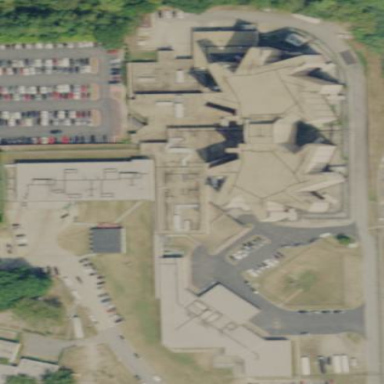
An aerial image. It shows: Prison.